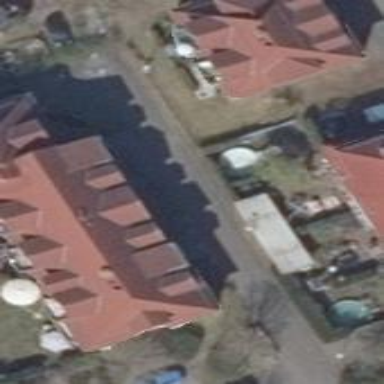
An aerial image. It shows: Apartment building with hipped roof.